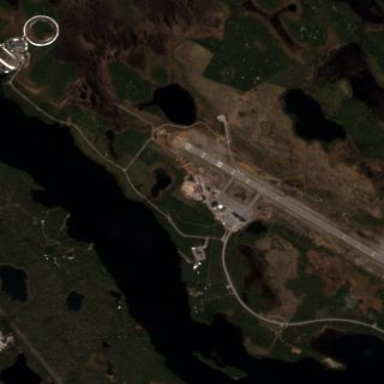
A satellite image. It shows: Asphalt runway at the airport.